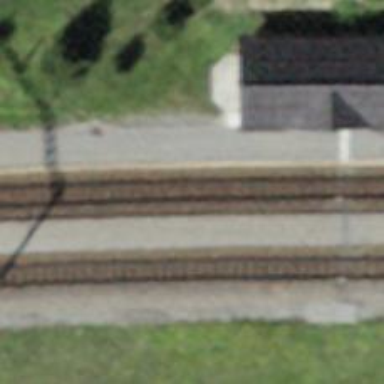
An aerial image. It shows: Public transport stop position.